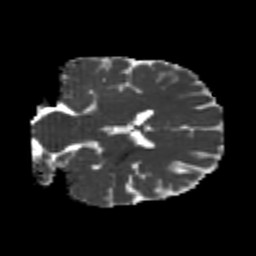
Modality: MD
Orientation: coronal
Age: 23
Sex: male
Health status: healthy
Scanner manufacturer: philips
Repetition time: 7.387 s
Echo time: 0.08599 s